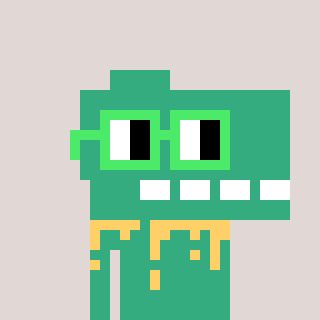
a pixel art character with square light green glasses, a dino-shaped head and a teal-colored body on a warm background